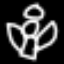
Label: angel